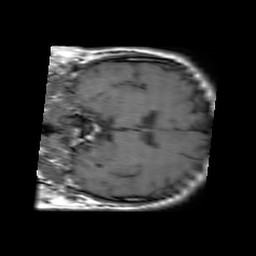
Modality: T1w
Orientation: coronal
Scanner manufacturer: philips
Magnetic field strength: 1.5 T
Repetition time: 0.7047 s
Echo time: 0.015 s